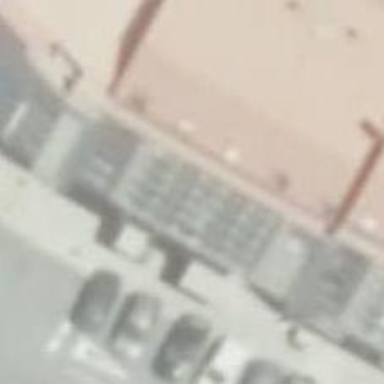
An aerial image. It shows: Beauty shop.